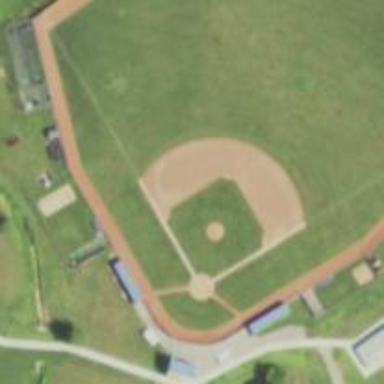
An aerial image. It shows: Baseball pitch for leisure and sports activities.